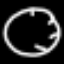
Label: clock